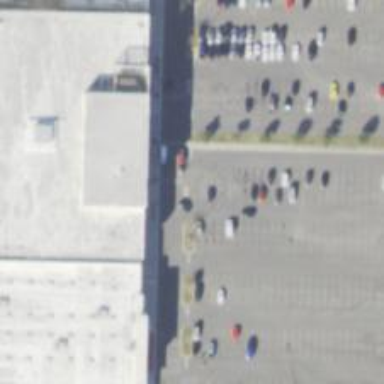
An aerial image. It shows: Parking space is available.